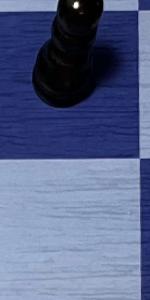
Label: Empty